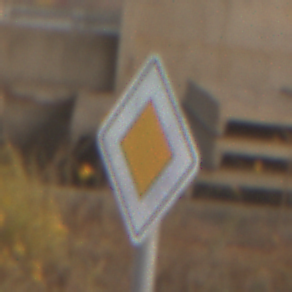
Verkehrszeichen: Vorfahrtsstrasse
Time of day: SunriseSunset
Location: Roofed (Suburban)
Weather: Clear
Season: NotSpecified
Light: Natural